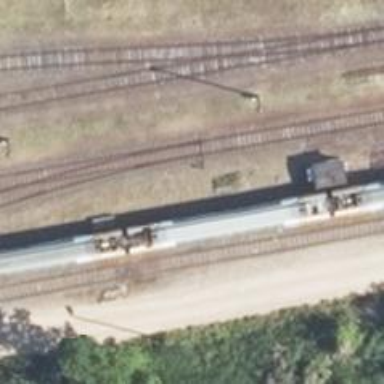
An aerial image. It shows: Railway switch.